六年级 · 画法几何学
 以广场为观测点, 学校在北偏东 $30^{\circ}$ 的方向, 下图中正确的是（）。

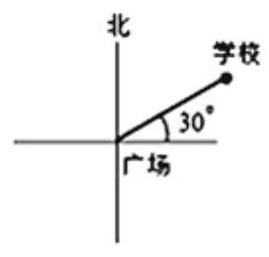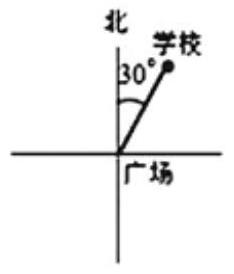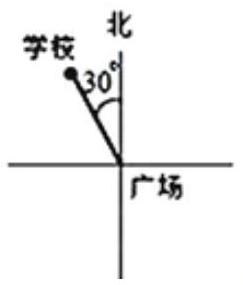
A.

B.

C.

答案: B